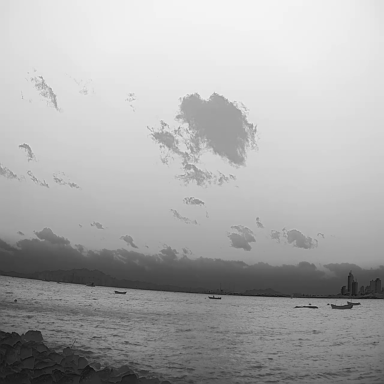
There are four bulk_carriers in the infrared image.